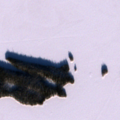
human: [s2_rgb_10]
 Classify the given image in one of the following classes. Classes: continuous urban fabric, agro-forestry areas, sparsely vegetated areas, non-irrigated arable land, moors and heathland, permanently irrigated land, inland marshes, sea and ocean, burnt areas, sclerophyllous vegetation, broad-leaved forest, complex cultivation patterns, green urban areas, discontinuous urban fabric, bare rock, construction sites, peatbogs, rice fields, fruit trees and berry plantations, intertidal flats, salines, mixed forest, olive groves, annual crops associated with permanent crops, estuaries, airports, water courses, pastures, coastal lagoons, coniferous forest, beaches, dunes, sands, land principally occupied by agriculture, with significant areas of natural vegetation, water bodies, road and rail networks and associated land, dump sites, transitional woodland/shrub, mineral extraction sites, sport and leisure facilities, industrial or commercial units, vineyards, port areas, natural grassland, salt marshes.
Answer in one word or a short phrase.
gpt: coniferous forest, water bodies